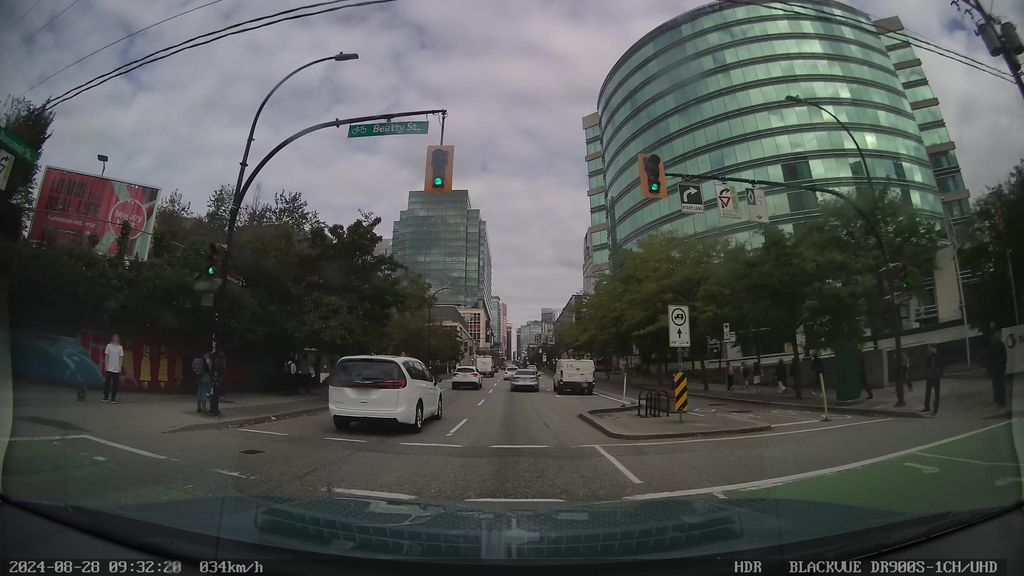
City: vancouver